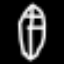
Label: leaf